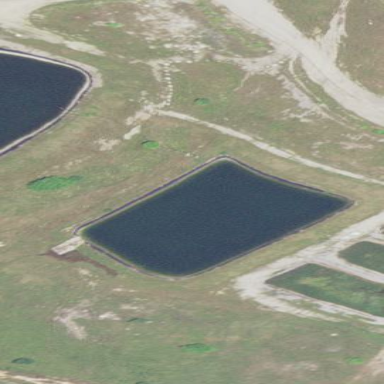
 man-made structure used for waste disposal in mining activities."